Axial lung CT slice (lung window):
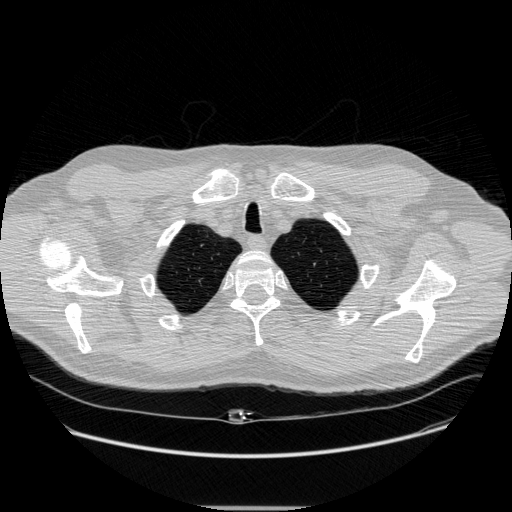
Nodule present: no